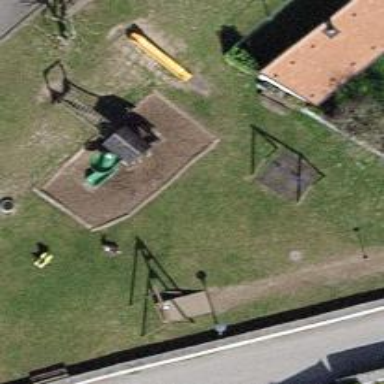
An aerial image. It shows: Playground area for leisure activities on the land.